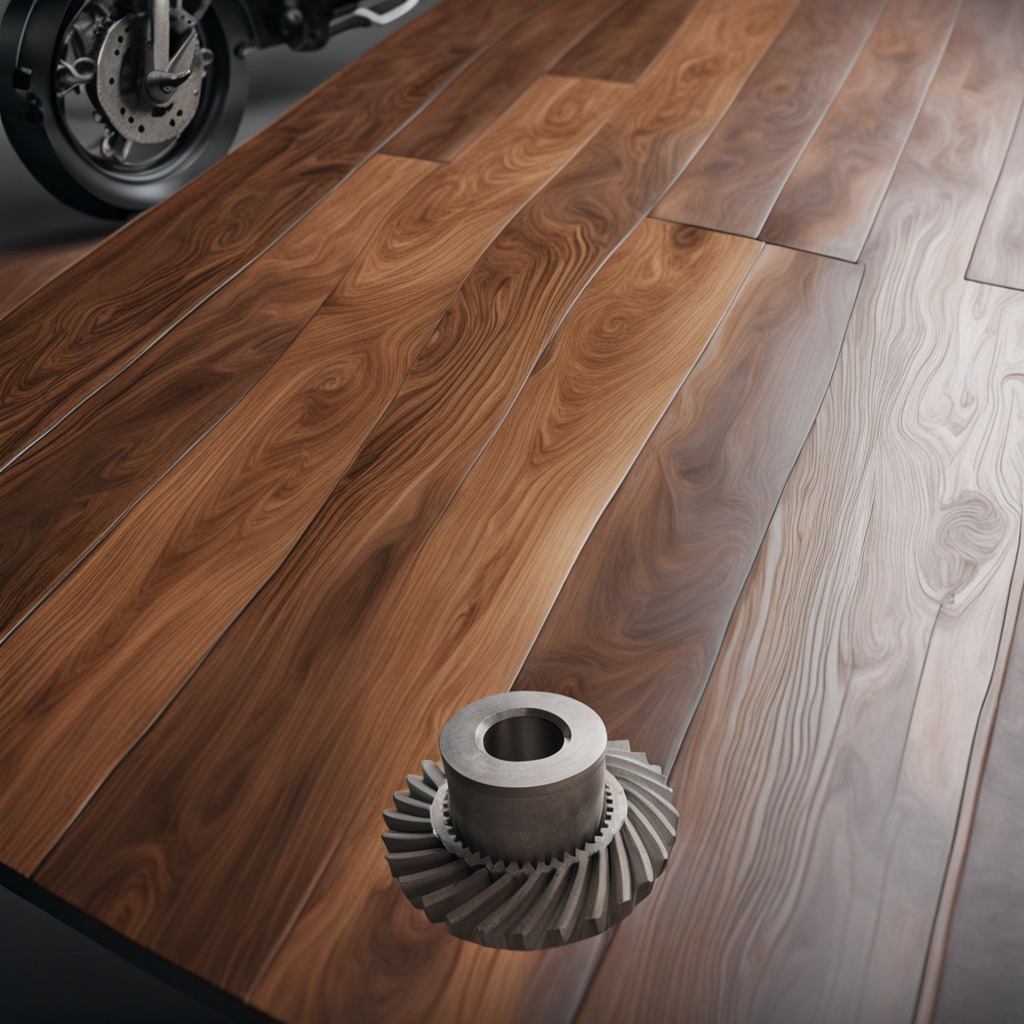
A steel gear with teeth lies on the oil-spilled wooden table in a vintage motorcycle garage.